Question: I'd like to move the t-shirt picture (currently positioned bottom-left) a little bit further to the right (approx 40 pixels). How could I achieve this? I tried to set a padding right of 40px to the body of the page when then the whole content moves which is not something I want. Many thanks

'''
Html, body {
padding: 0 0 0 0;;
min-width: 1024px;
margin: 0;
height: 100%;
font-family: Tahoma, Geneva, sans-serif;
background-image: url(pics/T-shirt.png);
background-repeat:no-repeat;
background-position:left bottom
'''
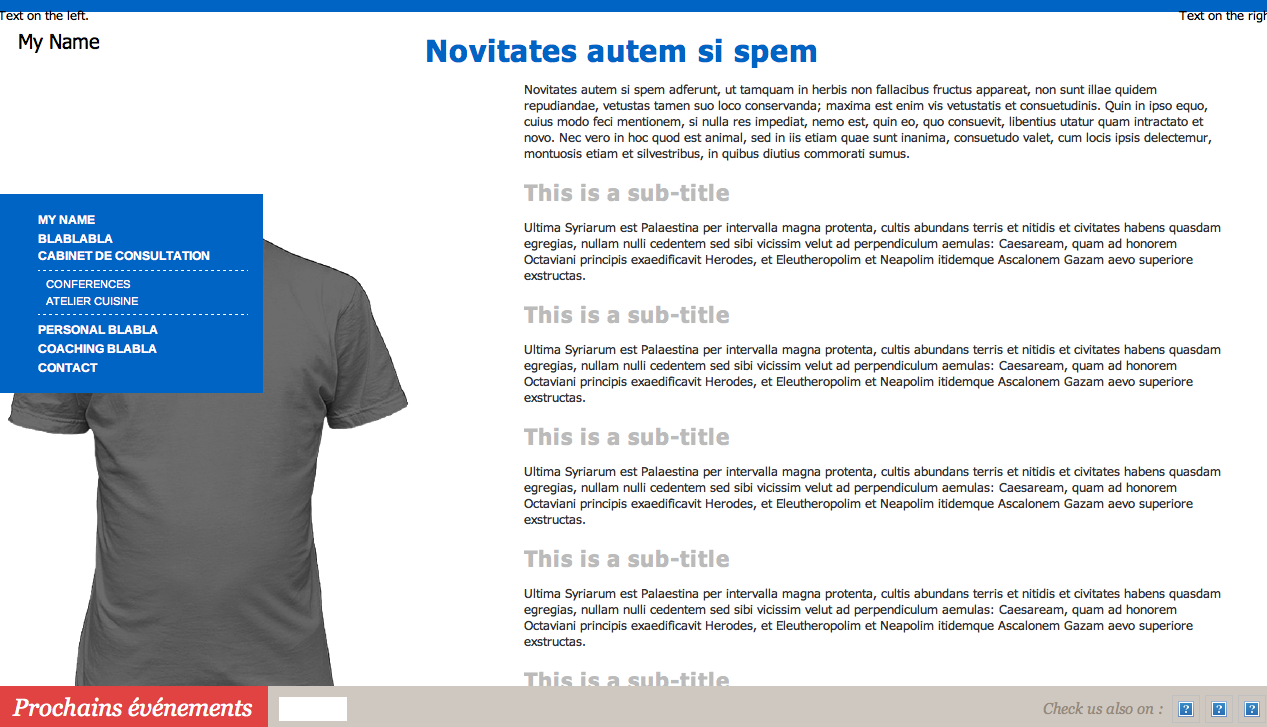
Answer: You can set 'background-position: x y;' using % or pixels.